Question: I want to create vector which stores pointers to lists as shown in image.
I don't know how many lists will be needed here. So, I want to write function like this
'''
vector<node*> address; //node is class.
if ((int)address.size()<number) //number is integer taken as input to function.
{ while((int)address.size()!=number)
{address.push(/*here I want some function which will generate
empty list and return pointer to head node or any information
that will help to access list later*/)
}
else
{ address[number-1].push_back(name); //name has type string;
//this line may be wrong for syntax but idea is A[i] gives me
// list where I want to put name.
}
'''
Preferably using STL library.
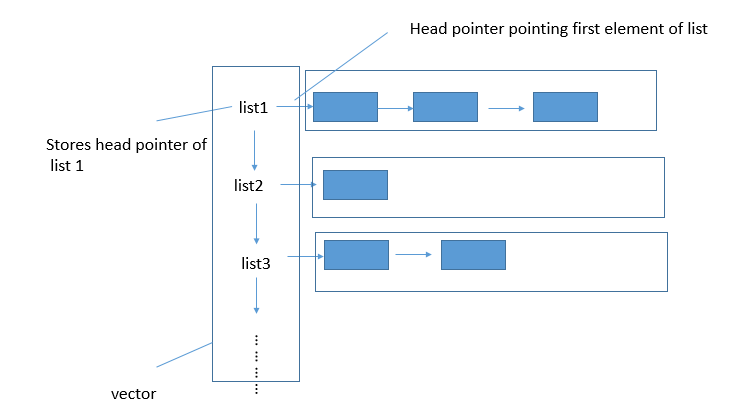
Answer: If you want to use STL library, then just use
'''
std::vector<std::list<node>> address; //node is class (note that you can pass size here)
// Using your code in your code:
if ((int)address.size() < number) //number is integer taken as input to function.
{
address.resize(number);
}
else
{ address.back().push_back(name); //name has type string;
}
'''
Please note that the 'node' is type of the elements you want to push into the vector. As @john said, if you want to keep a list of strings then declare 'address' as:
'''
std::vector<std::list<std::string>> address;
'''
Also, if you get errors because of '>>', either compile this as C++11, or write 'address' as:
'''
std::vector<std::list<std::string> > address;
'''